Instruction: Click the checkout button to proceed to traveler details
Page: cart
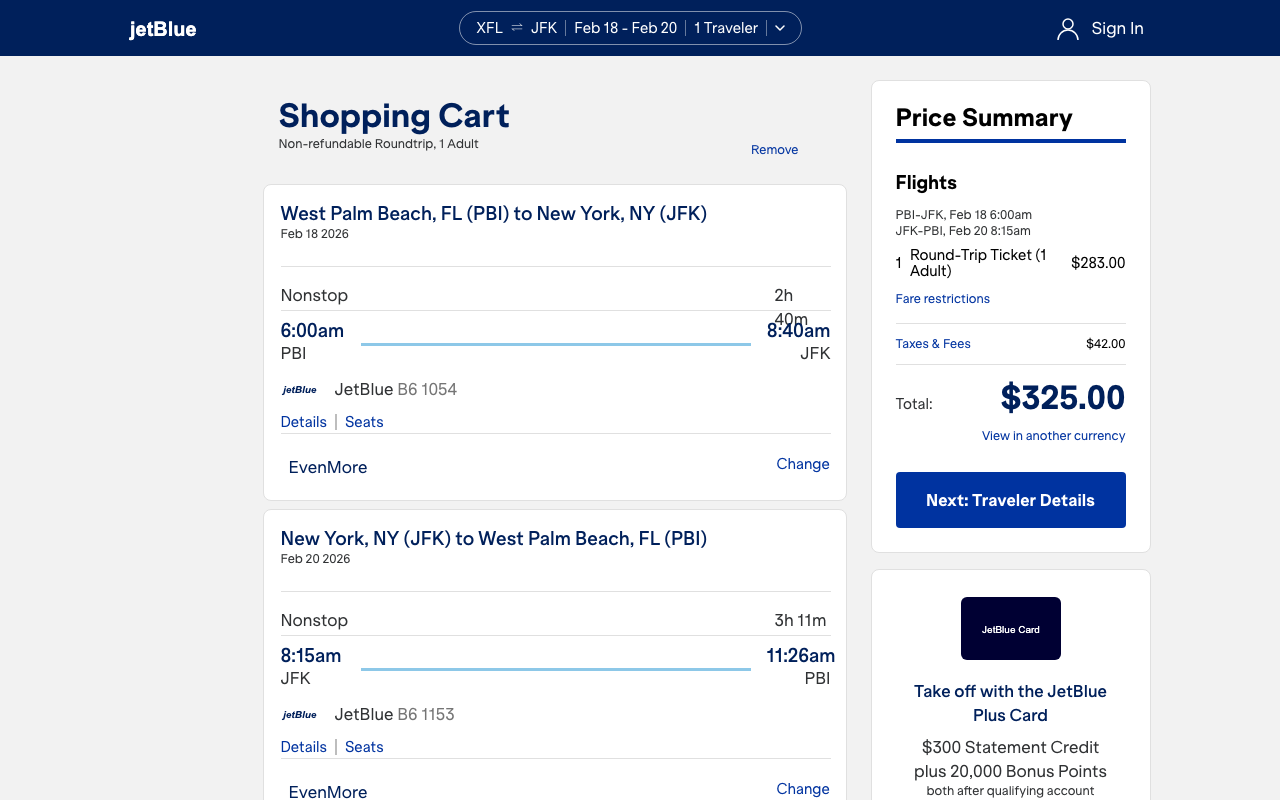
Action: click